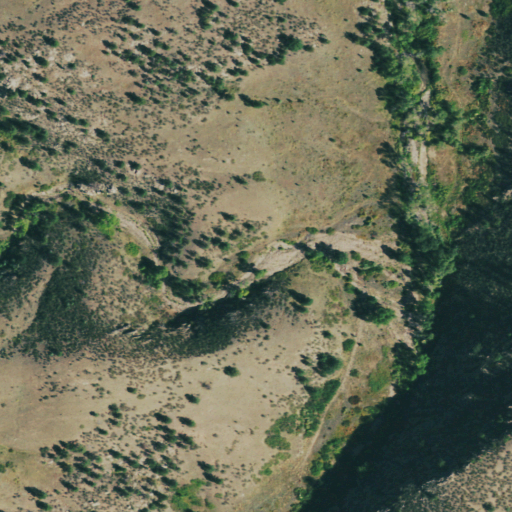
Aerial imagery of valley in Colorado named Spruce Gulch containing shrub, woody wetlands, evergreen forest, and herbaceous wetlands